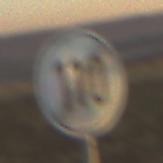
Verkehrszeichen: EndeGeschwindigkeit110
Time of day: SunriseSunset
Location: Outdoor (Nature)
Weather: Clear
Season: NotSpecified
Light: Natural